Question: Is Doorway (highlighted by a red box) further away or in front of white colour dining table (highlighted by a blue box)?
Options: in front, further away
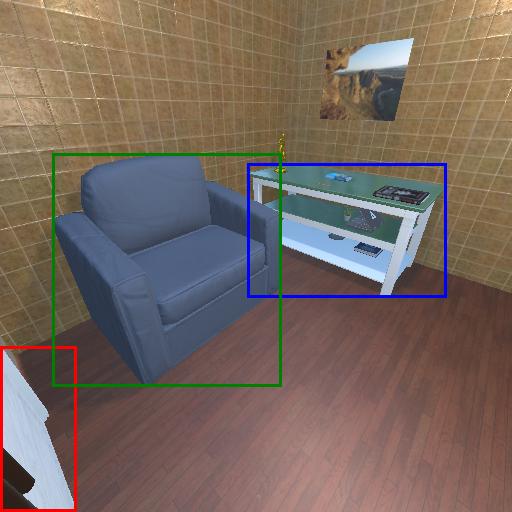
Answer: in front